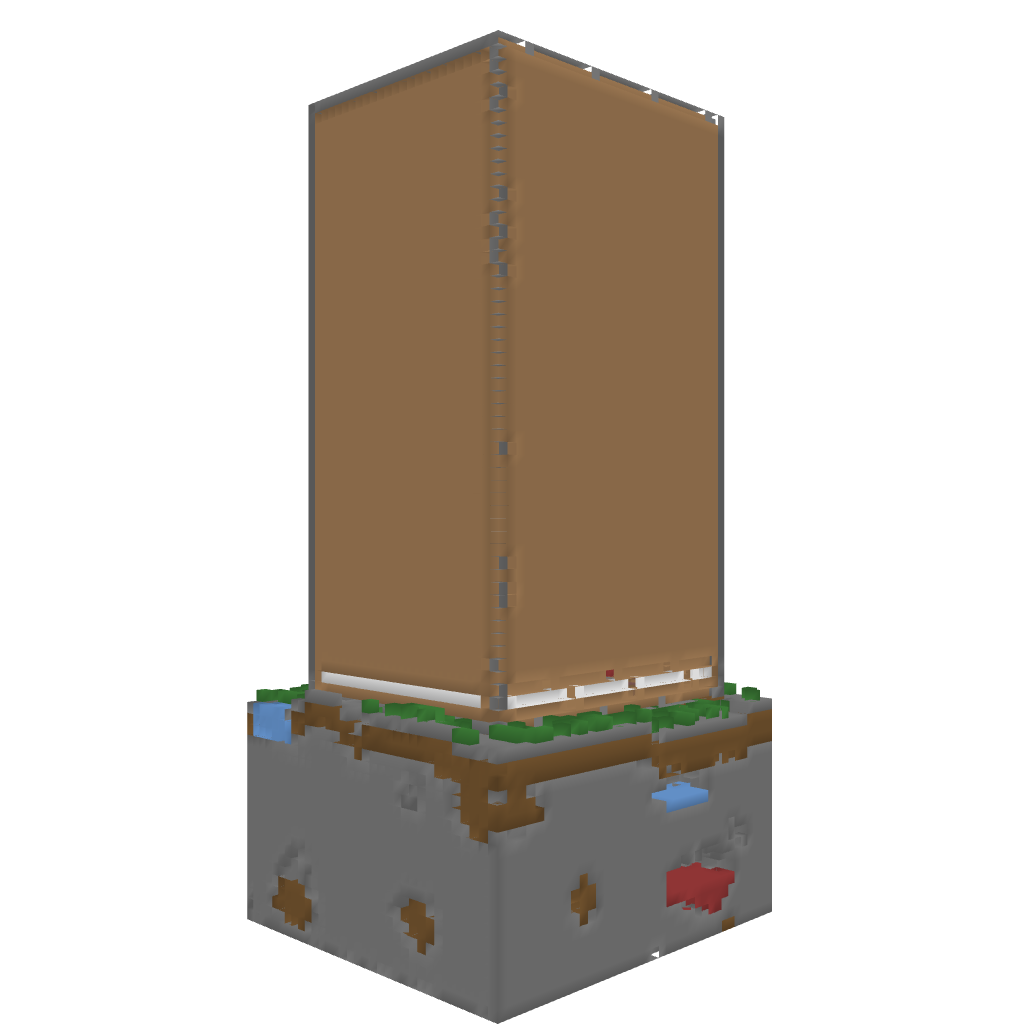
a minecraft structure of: A very big house with trap! bad low quality